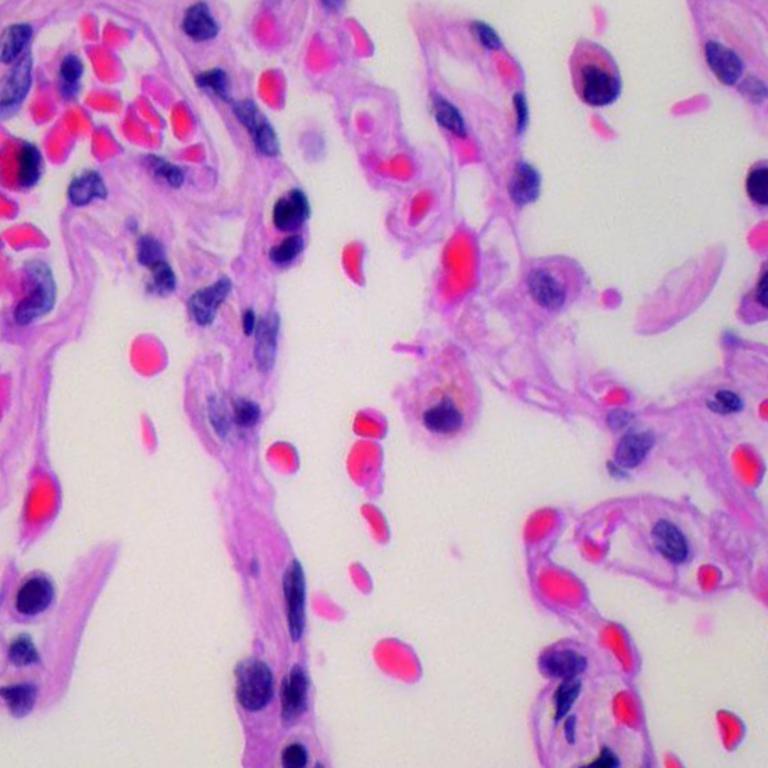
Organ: lung
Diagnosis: benign